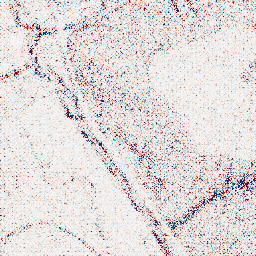
Category: wavelet
Decomposition family: wavelet_dwt
Decomposition parameters: wavelet: coif2
level: 1
Upsampling method: regularized
Upsampling parameters: scale: 2
lambda_reg: 0.1
Upsampling scale: 2